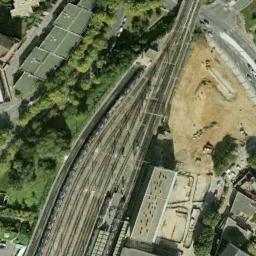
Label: railway_station